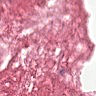
Metastatic tissue present: no